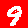
Digit: 9